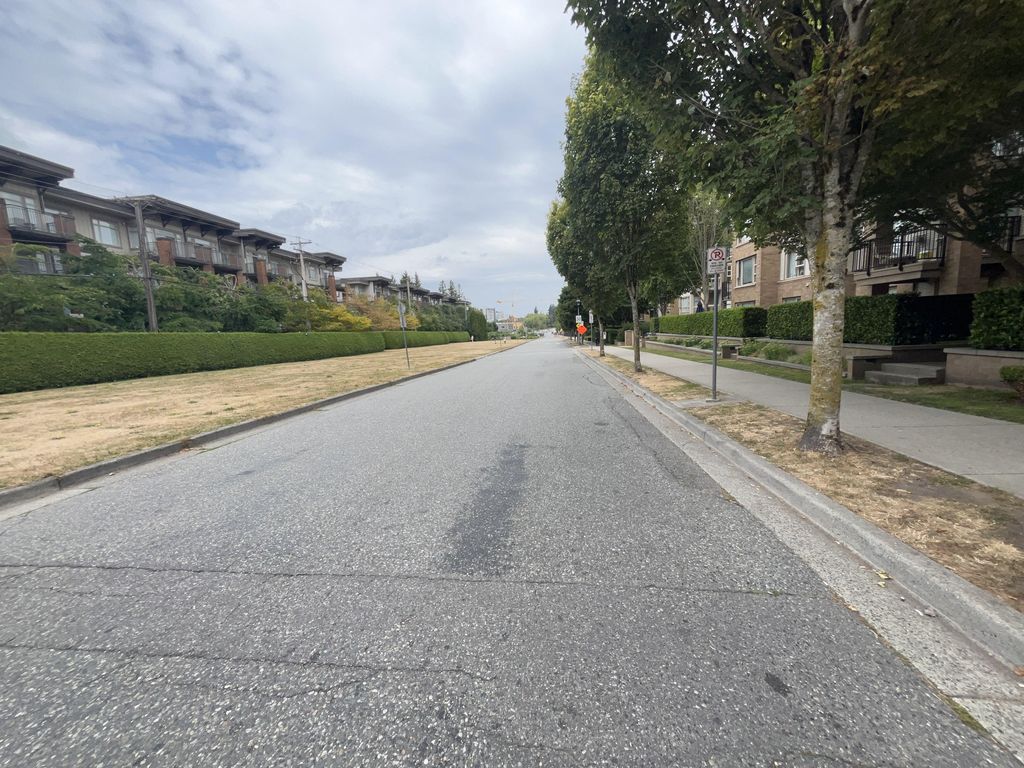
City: vancouver